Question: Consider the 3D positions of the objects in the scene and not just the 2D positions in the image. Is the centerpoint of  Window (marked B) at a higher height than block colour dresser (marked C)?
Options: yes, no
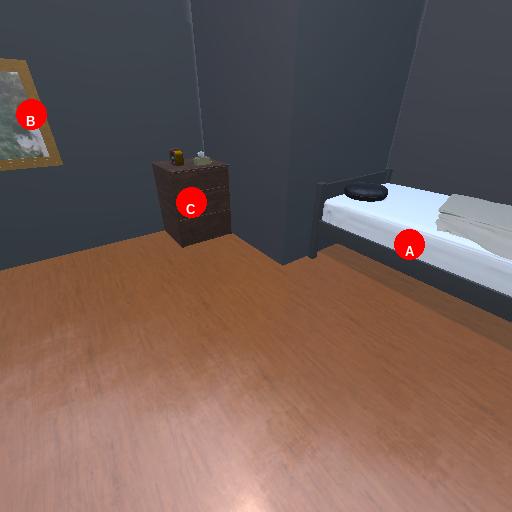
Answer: yes